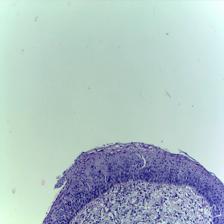
Diagnosis: Normal